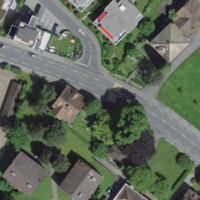
EUNIS habitat code: 54
Species observed at this site:
Chroicocephalus ridibundus